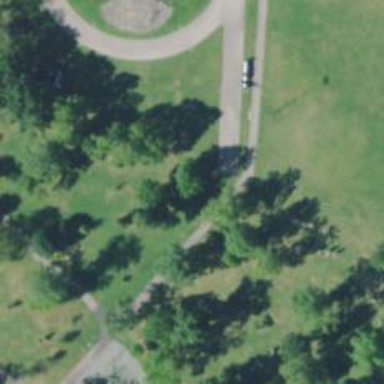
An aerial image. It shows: Disc golf tee.